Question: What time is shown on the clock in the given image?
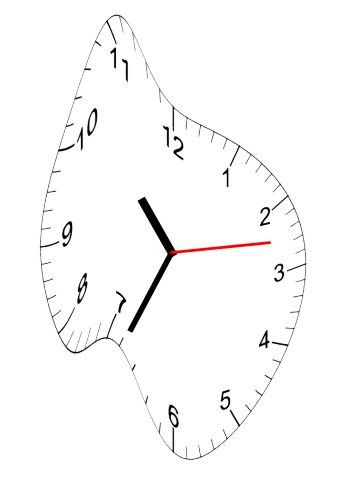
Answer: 10:34:13